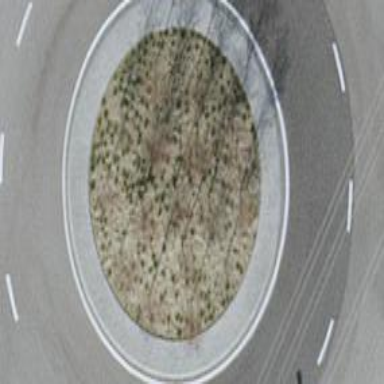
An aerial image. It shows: Secondary road with asphalt surface leading to roundabout.